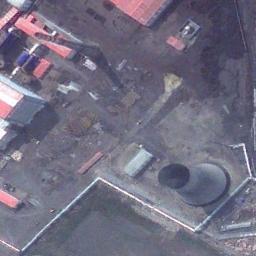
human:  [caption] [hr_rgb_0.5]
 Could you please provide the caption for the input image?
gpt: There are many buildings of different shapes next to the thermal power station .

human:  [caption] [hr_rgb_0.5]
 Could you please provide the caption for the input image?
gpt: There is a factory building in a thermal power station with a cooling tower and a chimney .

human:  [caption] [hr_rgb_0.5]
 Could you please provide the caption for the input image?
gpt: The thermal power station is on the bare land next to some buildings .

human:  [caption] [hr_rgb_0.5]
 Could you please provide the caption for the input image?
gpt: The thermal power station in this industrial park is emitting smoke .

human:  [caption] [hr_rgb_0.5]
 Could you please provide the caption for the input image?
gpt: There are some red buildings and a chimney on the thermal power station .